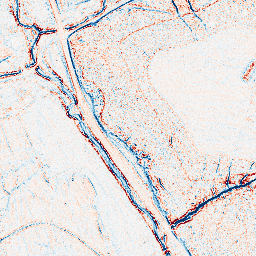
Category: edge_preserving
Decomposition family: anisotropic_diffusion
Decomposition parameters: iterations: 5
kappa: 10
gamma: 0.1
Upsampling method: regularized
Upsampling parameters: scale: 4
lambda_reg: 0.001
Upsampling scale: 4